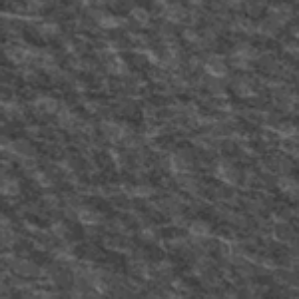
Label: frost